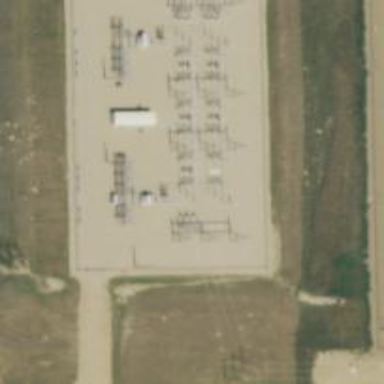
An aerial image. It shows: Switch for power supply.